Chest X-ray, AP view. Patient: 49 years old, sex M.
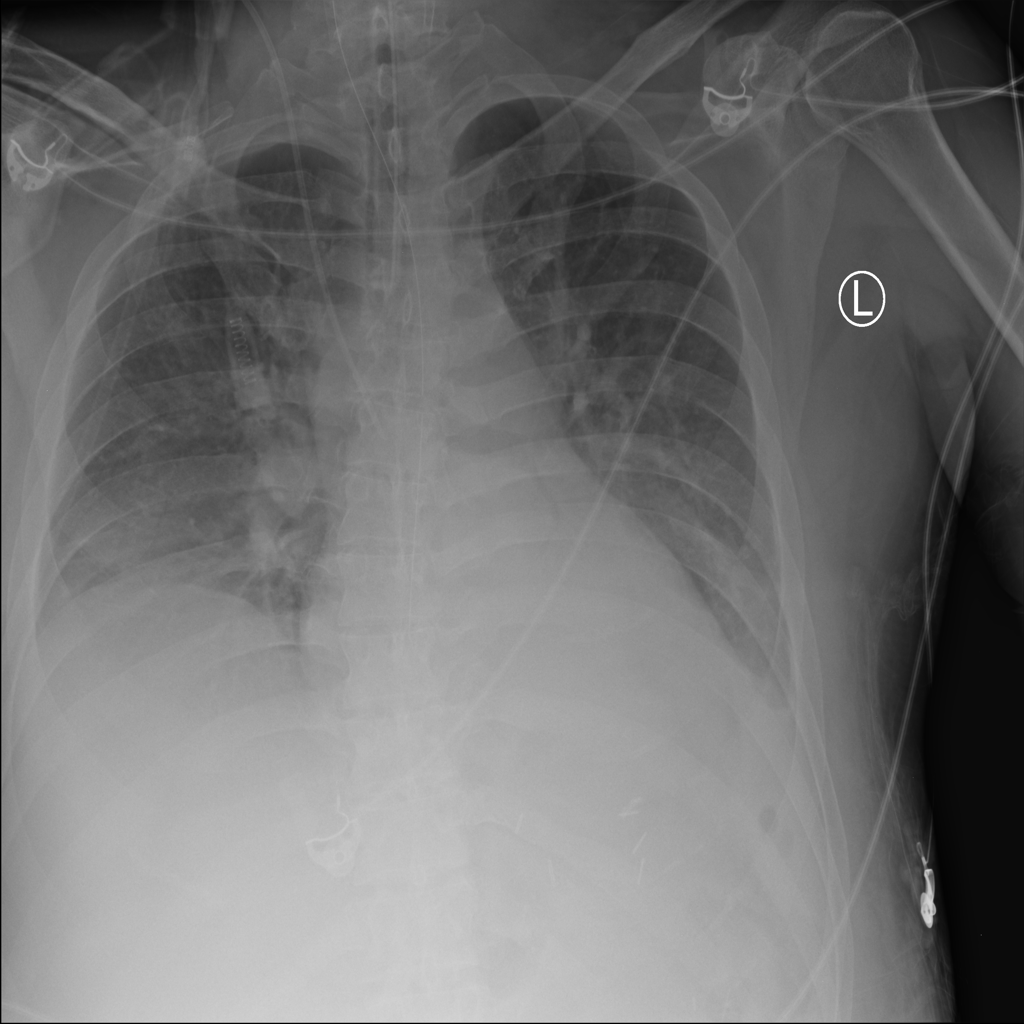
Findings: Consolidation, Effusion